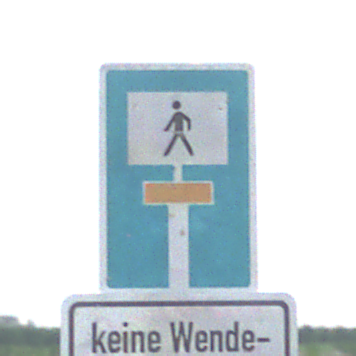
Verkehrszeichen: SackgasseFussgaengerDurchlaessig
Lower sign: HinweisGeaenderteVorfahrtVerkehrsfuehrungVerkehrsregelung3
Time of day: SunriseSunset
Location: Outdoor (Nature)
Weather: PartlyCloudy
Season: NotSpecified
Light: Natural